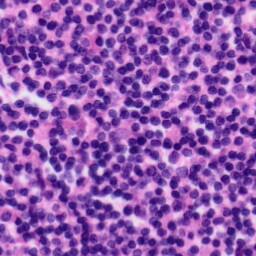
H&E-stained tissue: Tonsil